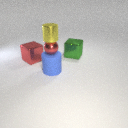
small red metal sphere below small yellow metal cylinder